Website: macys
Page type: billing-address
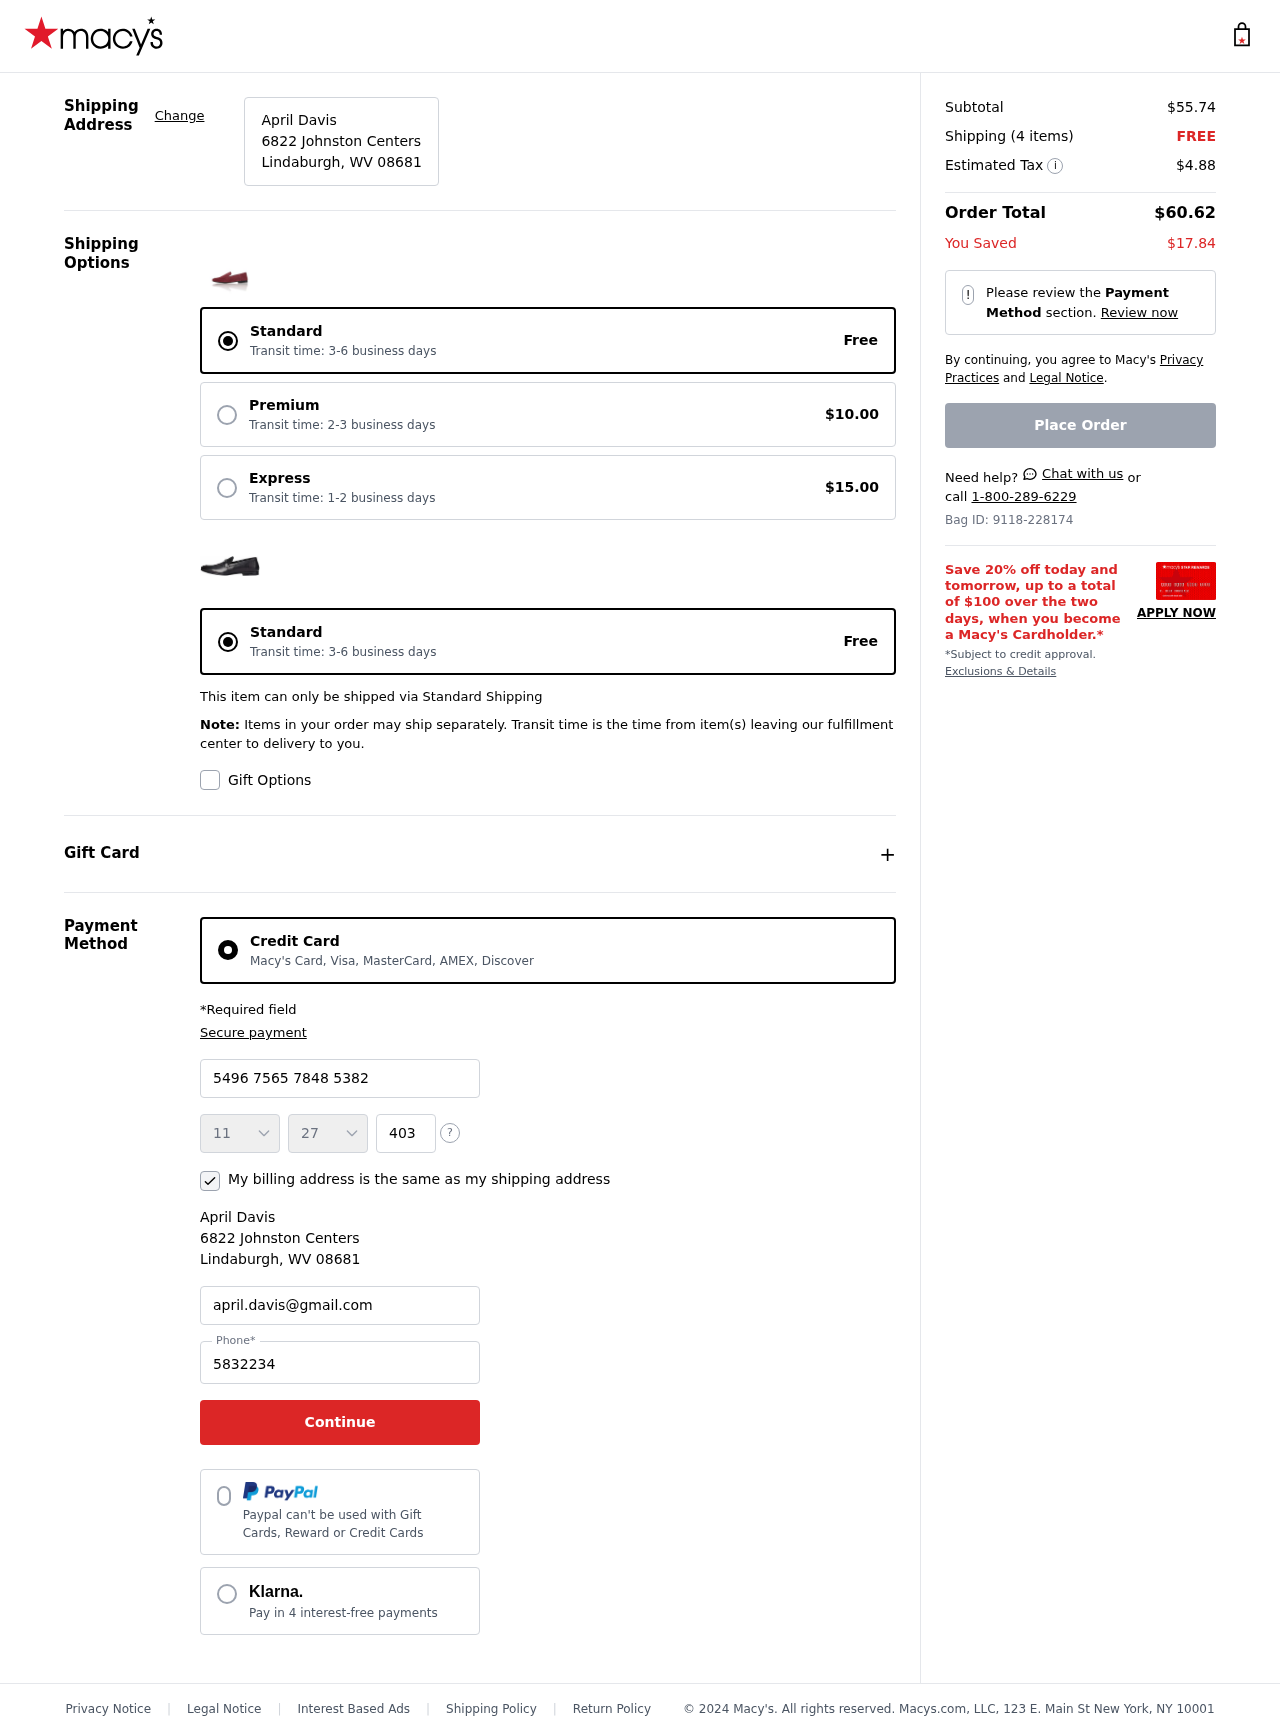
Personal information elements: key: PII_CARD_CVV
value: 403
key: PII_CARD_EXPIRY_MONTH
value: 11
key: PII_CARD_EXPIRY_YEAR
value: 27
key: PII_CARD_NUMBER
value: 5496 7565 7848 5382
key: PII_CITY_STATE_ZIP
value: Lindaburgh, WV 08681
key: PII_EMAIL
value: april.davis@gmail.com
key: PII_FULLNAME
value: April Davis
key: PII_PHONE
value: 5832234333
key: PII_STREET
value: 6822 Johnston Centers
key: PII_FULLNAME2
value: April Davis
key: PII_CITY
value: Lindaburgh
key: PII_STATE_ABBR
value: WV
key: PII_POSTCODE
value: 08681
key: PII_POSTCODE_FULL
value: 08681
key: PII_CITY_STATE
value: Lindaburgh, WV
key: PII_POSTCODE_NUMERIC
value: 8681
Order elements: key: ORDER_SUBTOTAL
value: $55.74
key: ORDER_NUM_ITEMS
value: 4
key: ORDER_SHIPPING_COST
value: FREE
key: ORDER_TAX
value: $4.88
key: ORDER_TOTAL
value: $60.62
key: ORDER_SAVINGS
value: $17.84
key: ORDER_ID
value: Bag ID: 9118-228174